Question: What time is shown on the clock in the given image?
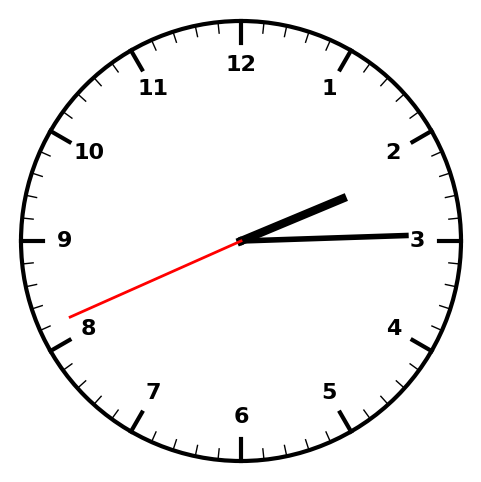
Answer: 02:14:41